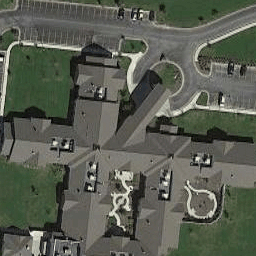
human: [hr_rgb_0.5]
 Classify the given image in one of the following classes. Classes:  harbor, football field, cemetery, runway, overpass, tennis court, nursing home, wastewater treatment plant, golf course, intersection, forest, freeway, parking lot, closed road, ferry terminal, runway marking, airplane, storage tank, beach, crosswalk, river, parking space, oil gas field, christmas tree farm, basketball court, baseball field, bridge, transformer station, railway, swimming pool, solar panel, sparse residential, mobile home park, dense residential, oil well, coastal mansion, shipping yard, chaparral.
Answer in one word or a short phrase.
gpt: nursing home